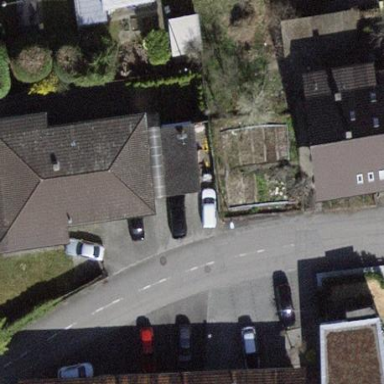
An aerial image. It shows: Building with tiled roof.